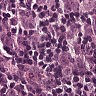
Metastatic tissue present: yes